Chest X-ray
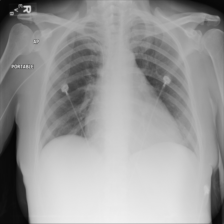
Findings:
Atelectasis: negative
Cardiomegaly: negative
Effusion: negative
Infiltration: negative
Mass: negative
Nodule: negative
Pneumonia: negative
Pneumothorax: negative
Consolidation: negative
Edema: negative
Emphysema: negative
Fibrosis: negative
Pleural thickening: negative
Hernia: negative